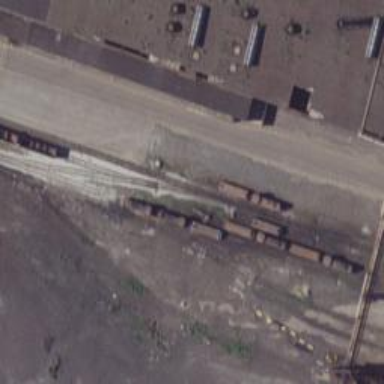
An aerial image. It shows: Railway spur service.